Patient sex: M
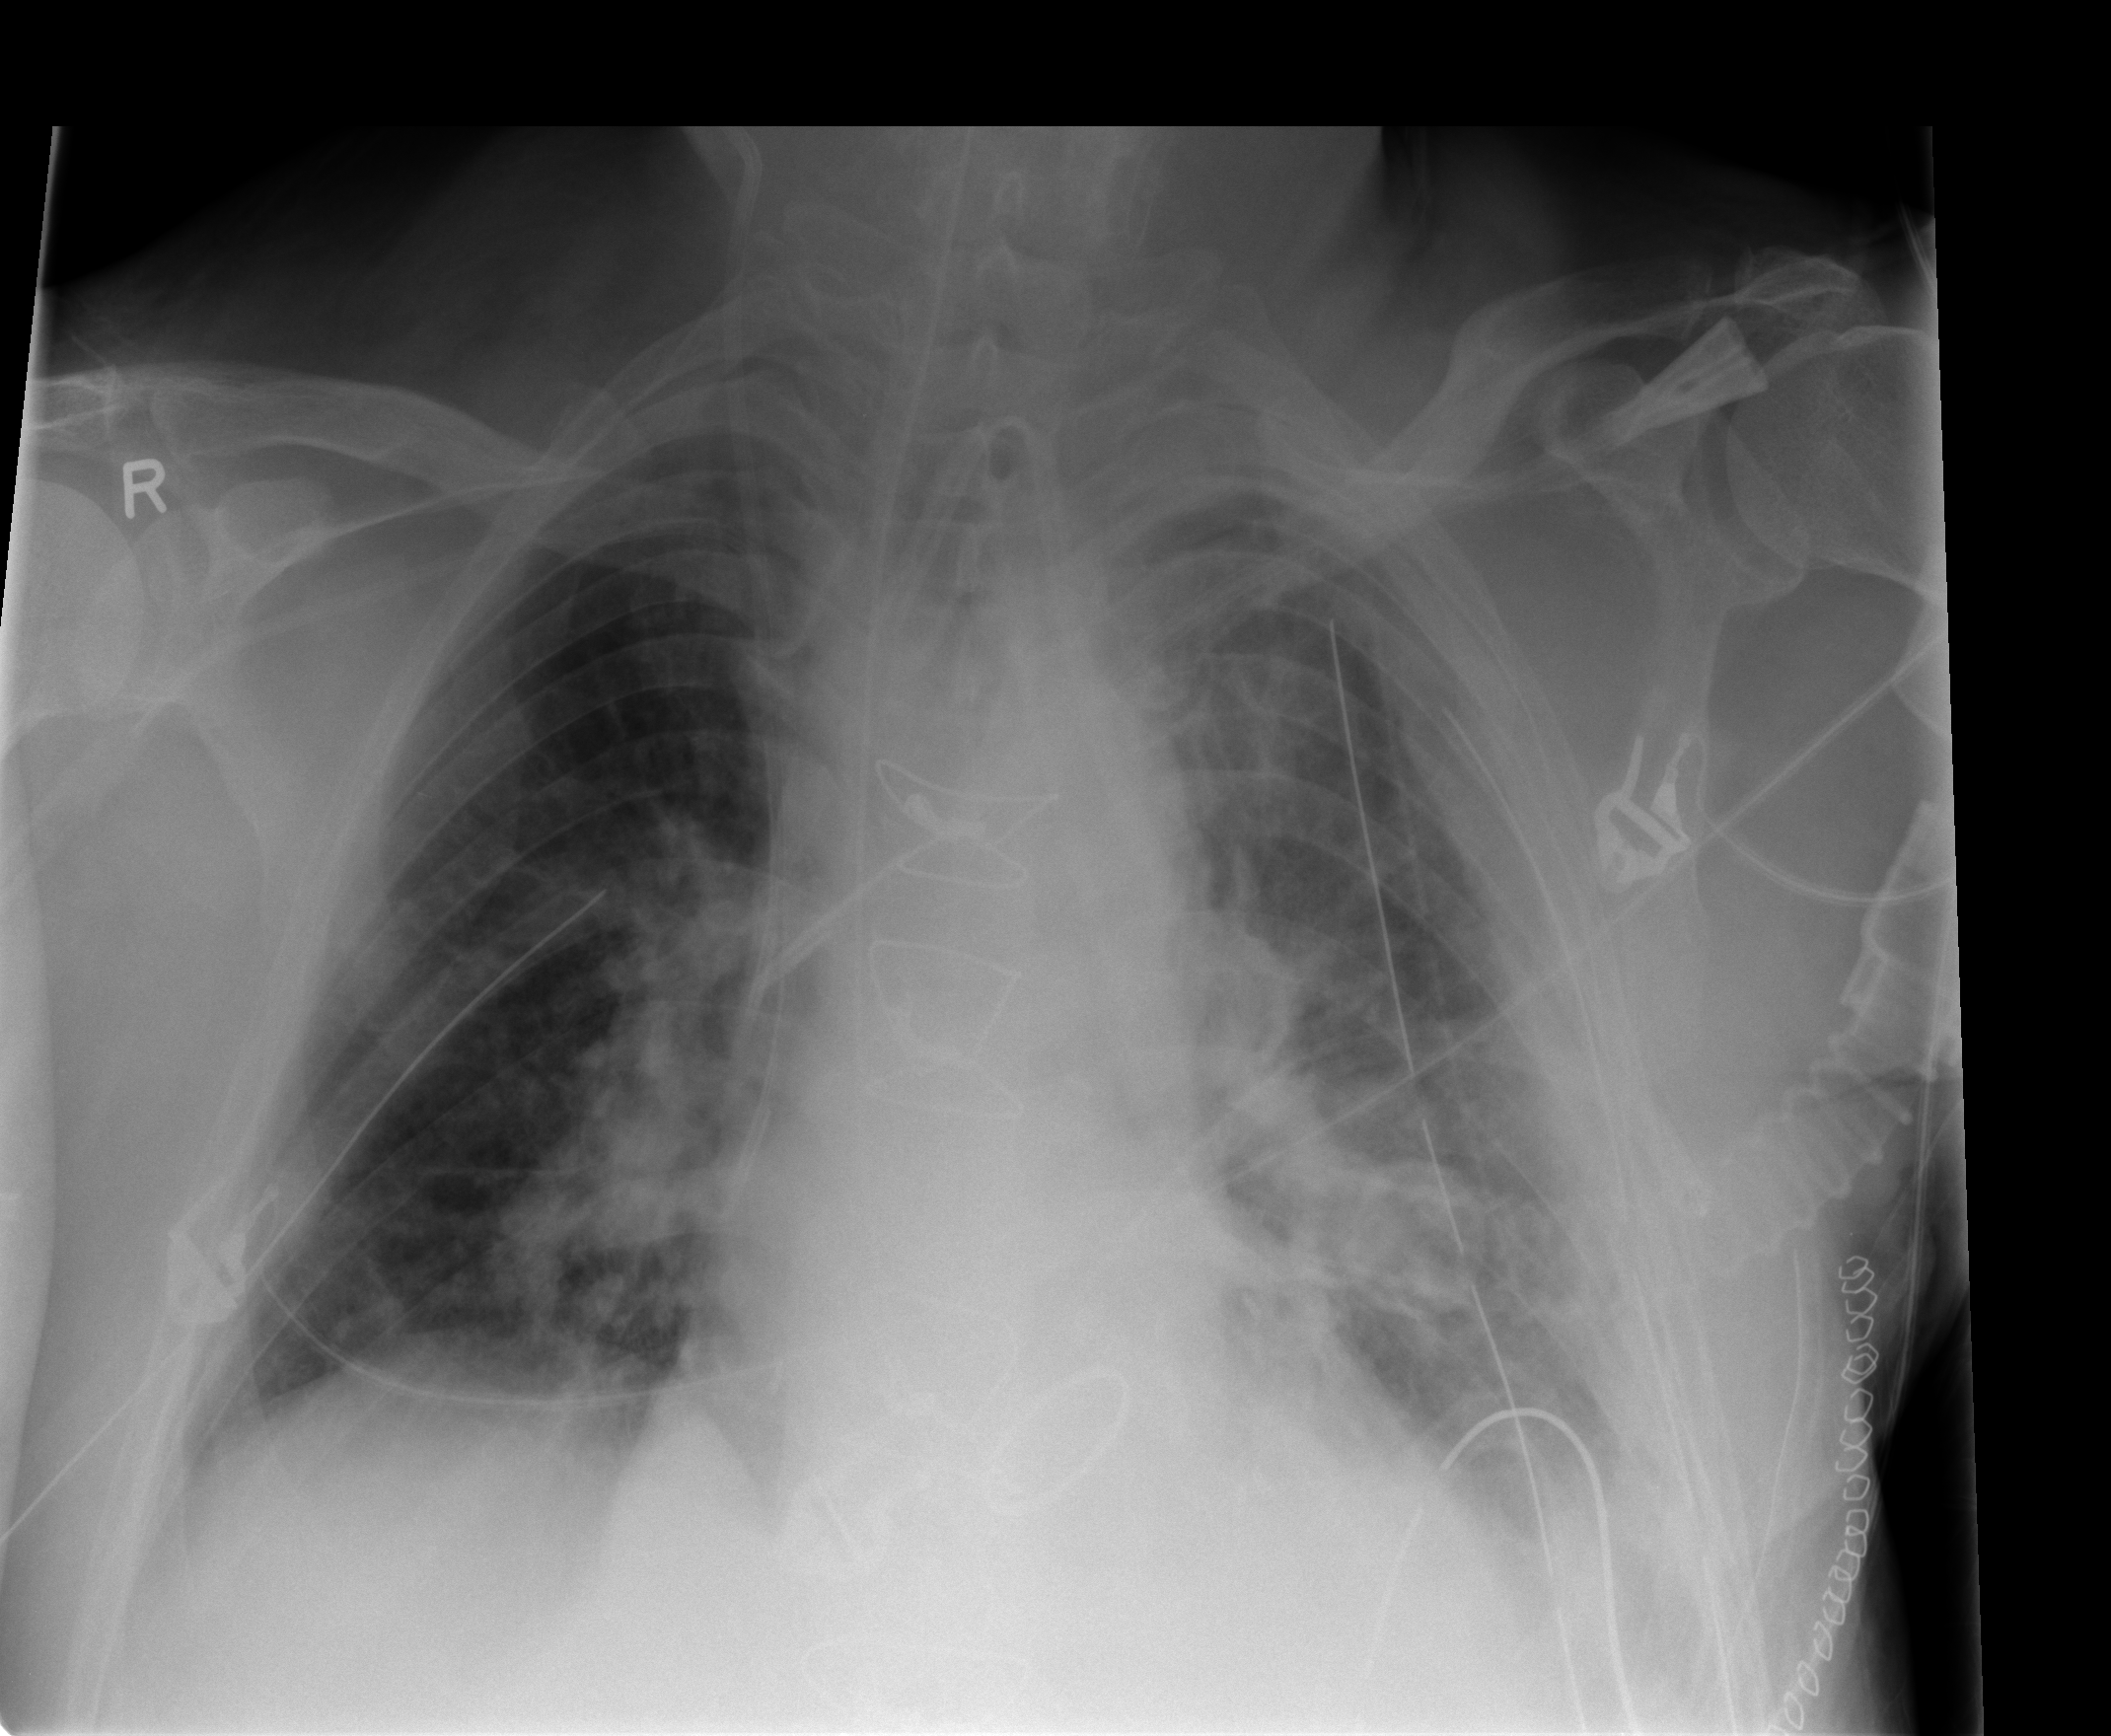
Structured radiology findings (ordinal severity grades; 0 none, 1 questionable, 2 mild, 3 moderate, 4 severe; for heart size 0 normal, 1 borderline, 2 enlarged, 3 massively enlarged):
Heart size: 1
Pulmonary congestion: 2
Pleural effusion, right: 2
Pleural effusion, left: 3
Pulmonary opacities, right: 0
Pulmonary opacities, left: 2
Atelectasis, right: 2
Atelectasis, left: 3